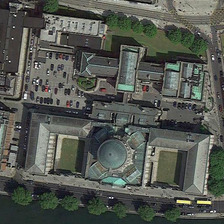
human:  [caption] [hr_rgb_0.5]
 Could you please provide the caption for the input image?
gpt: there are buildings, roads, trees, cars and grassland .

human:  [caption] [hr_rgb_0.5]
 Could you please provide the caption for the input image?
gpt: a church near a river is near some green trees and buildings with a parking lot .

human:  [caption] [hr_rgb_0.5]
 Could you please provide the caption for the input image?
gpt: a church near a river is near some green trees and buildings with a parking lot .

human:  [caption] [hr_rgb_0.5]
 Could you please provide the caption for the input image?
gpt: they are mint green and gray buildings, many color`s cars and green trees and grassland .

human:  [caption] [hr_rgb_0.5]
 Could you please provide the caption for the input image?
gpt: there are buildings, roads, trees, cars and grassland .